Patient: sex M, age 68
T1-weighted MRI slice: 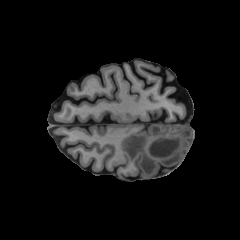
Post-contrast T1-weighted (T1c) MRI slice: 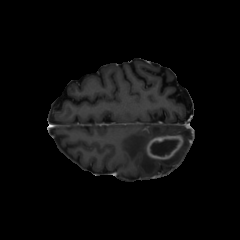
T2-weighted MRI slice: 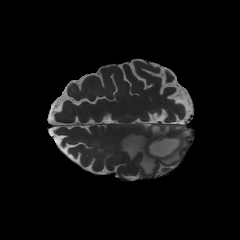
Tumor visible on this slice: yes
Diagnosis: Glioblastoma, IDH-wildtype
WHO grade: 4